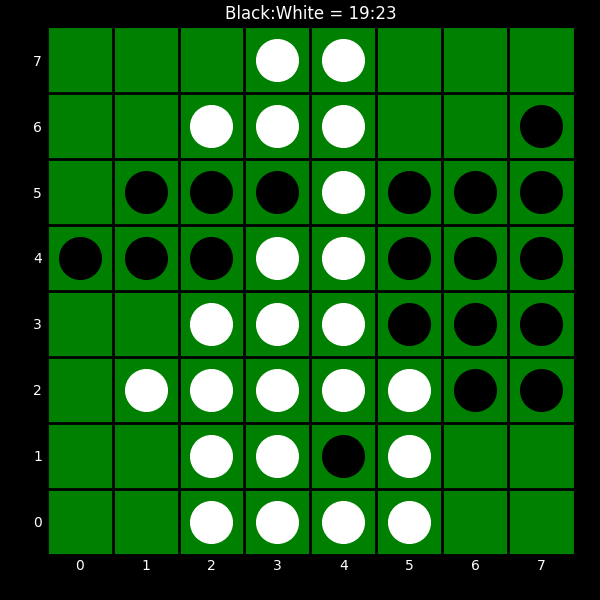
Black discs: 19
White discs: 23